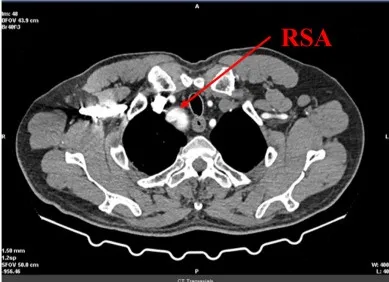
Preoperative 3D-CT reconstruction. Shows the opening of the right subclavian artery.
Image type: radiology (ct)